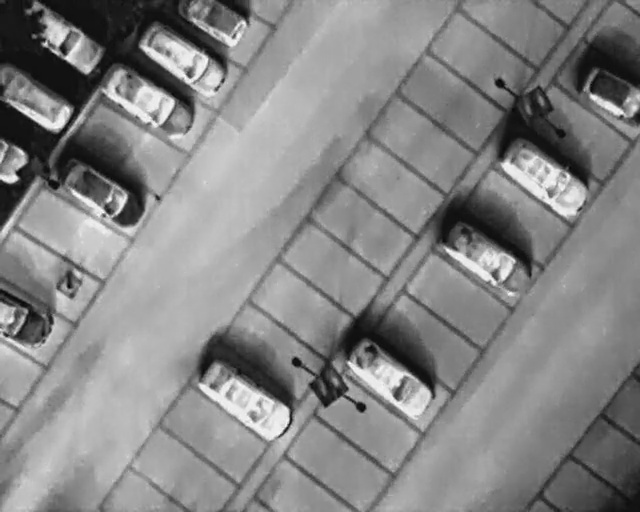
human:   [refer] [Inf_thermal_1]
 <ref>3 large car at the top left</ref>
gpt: <box>[[20, 11, 26, 29, 34], [25, 2, 31, 20, 33], [0, 12, 11, 26, 2]]</box>

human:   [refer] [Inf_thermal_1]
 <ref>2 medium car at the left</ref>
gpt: <box>[[13, 29, 18, 46, 32], [0, 56, 8, 66, 2]]</box>

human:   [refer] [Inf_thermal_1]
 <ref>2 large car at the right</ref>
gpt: <box>[[82, 25, 88, 44, 34], [73, 40, 79, 60, 37]]</box>

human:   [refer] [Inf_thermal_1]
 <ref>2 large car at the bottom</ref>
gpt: <box>[[57, 64, 64, 83, 40], [35, 68, 41, 88, 37]]</box>

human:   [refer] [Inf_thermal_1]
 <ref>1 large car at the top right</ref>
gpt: <box>[[90, 12, 100, 23, 2]]</box>

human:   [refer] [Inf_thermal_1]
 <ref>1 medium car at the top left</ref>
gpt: <box>[[6, 0, 12, 15, 30]]</box>